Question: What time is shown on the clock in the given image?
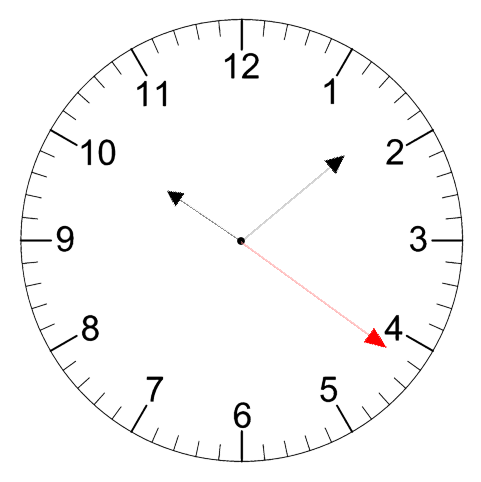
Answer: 10:08:21